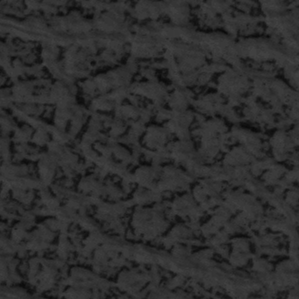
Label: frost